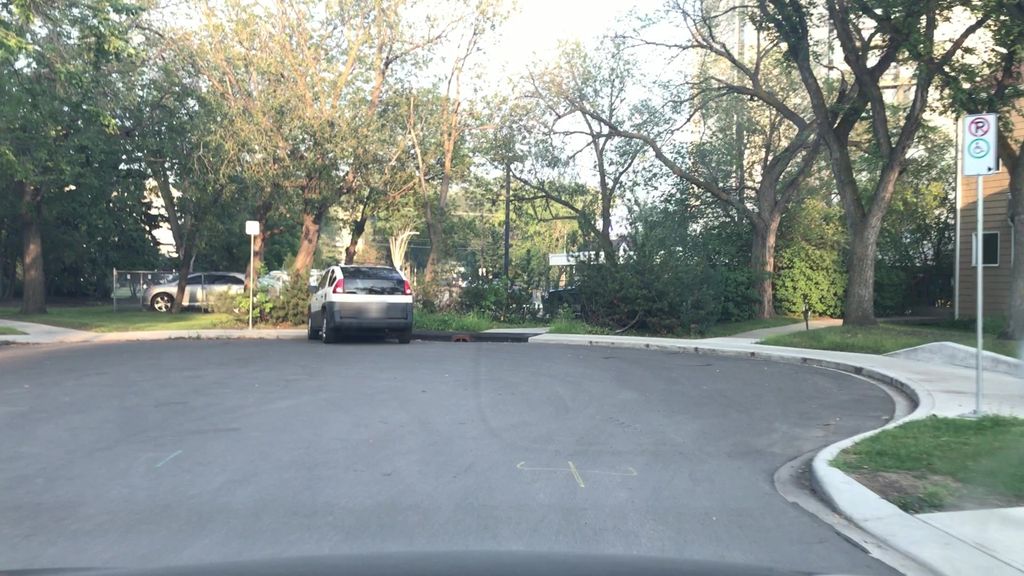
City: edmonton